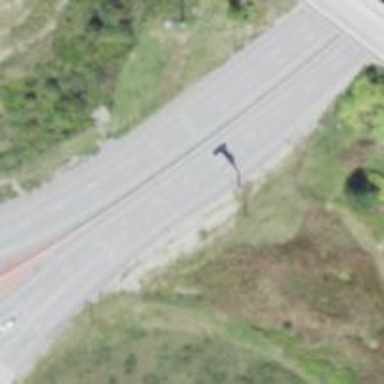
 featuring diverging diamond interchange."